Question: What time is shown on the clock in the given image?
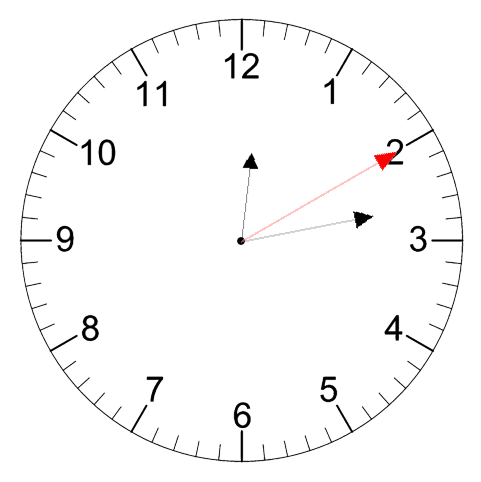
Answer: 12:13:10